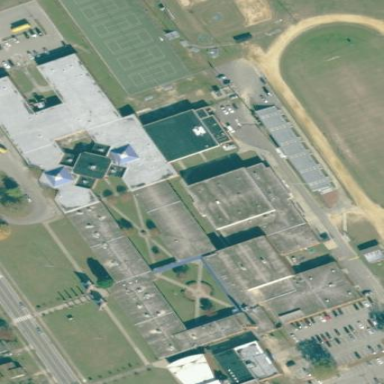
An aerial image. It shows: School.